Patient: sex M, age 61
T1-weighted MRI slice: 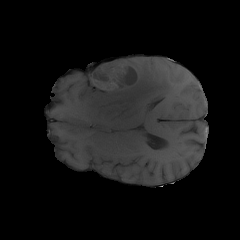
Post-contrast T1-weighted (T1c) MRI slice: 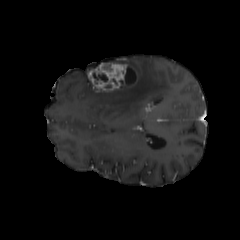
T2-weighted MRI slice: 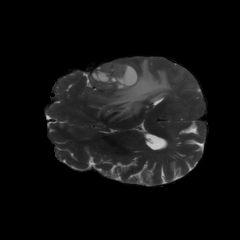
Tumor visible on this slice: yes
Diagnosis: Glioblastoma, IDH-wildtype
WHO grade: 4